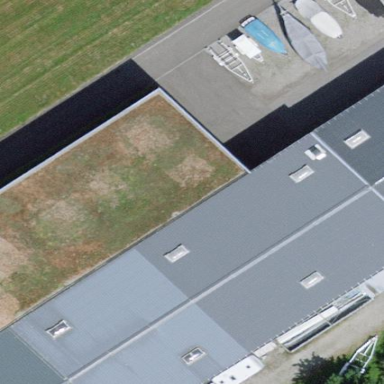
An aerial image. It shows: Commercial building.